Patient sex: M
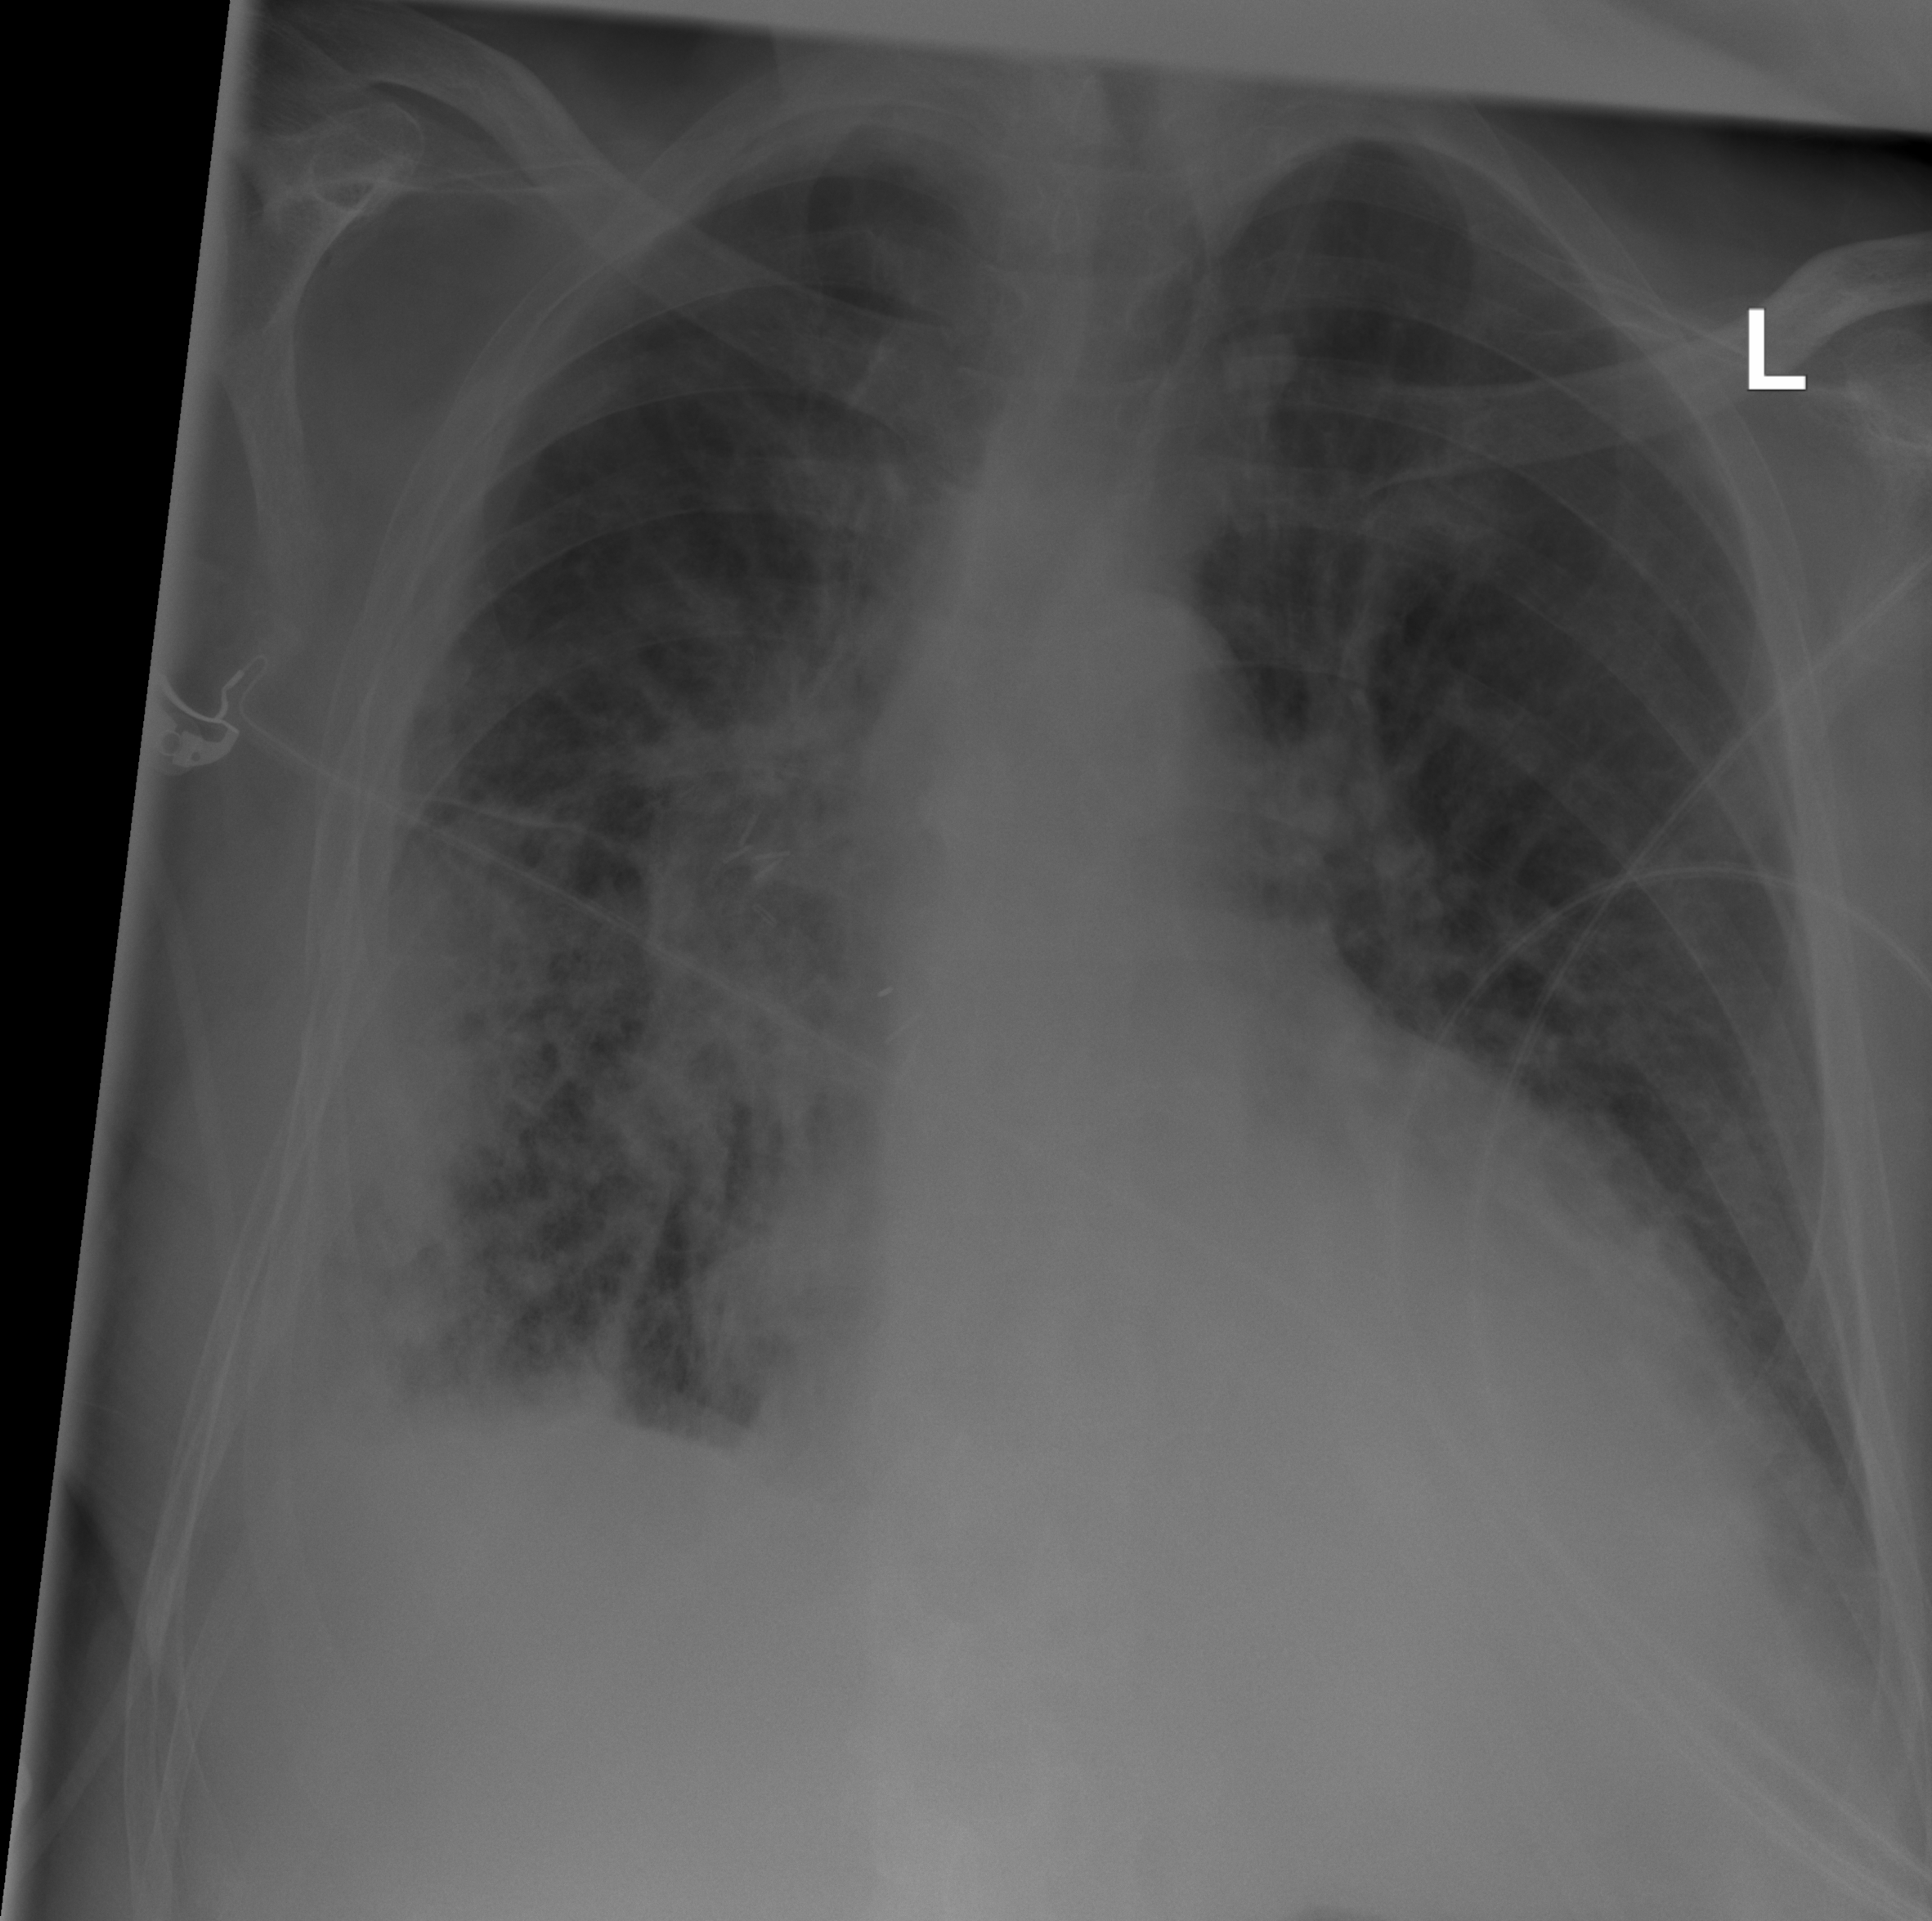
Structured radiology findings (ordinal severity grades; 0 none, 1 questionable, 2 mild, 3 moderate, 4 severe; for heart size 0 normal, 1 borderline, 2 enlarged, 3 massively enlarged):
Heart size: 2
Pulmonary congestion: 0
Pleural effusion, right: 2
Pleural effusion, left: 0
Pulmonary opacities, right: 3
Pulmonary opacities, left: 0
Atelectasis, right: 2
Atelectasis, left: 0